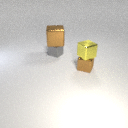
small brown metal cube below small yellow metal cube